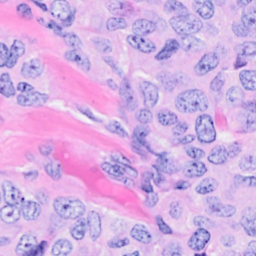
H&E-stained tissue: Breast